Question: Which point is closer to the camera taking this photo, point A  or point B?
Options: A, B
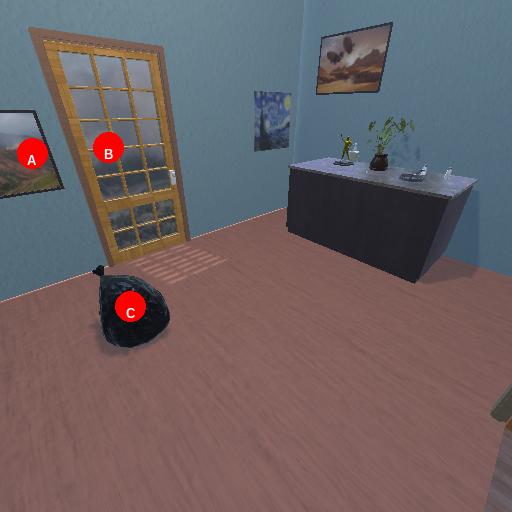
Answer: A